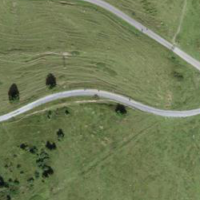
EUNIS habitat code: 23
Species observed at this site:
Parnassia palustris
Astrantia major
Gentianella campestris